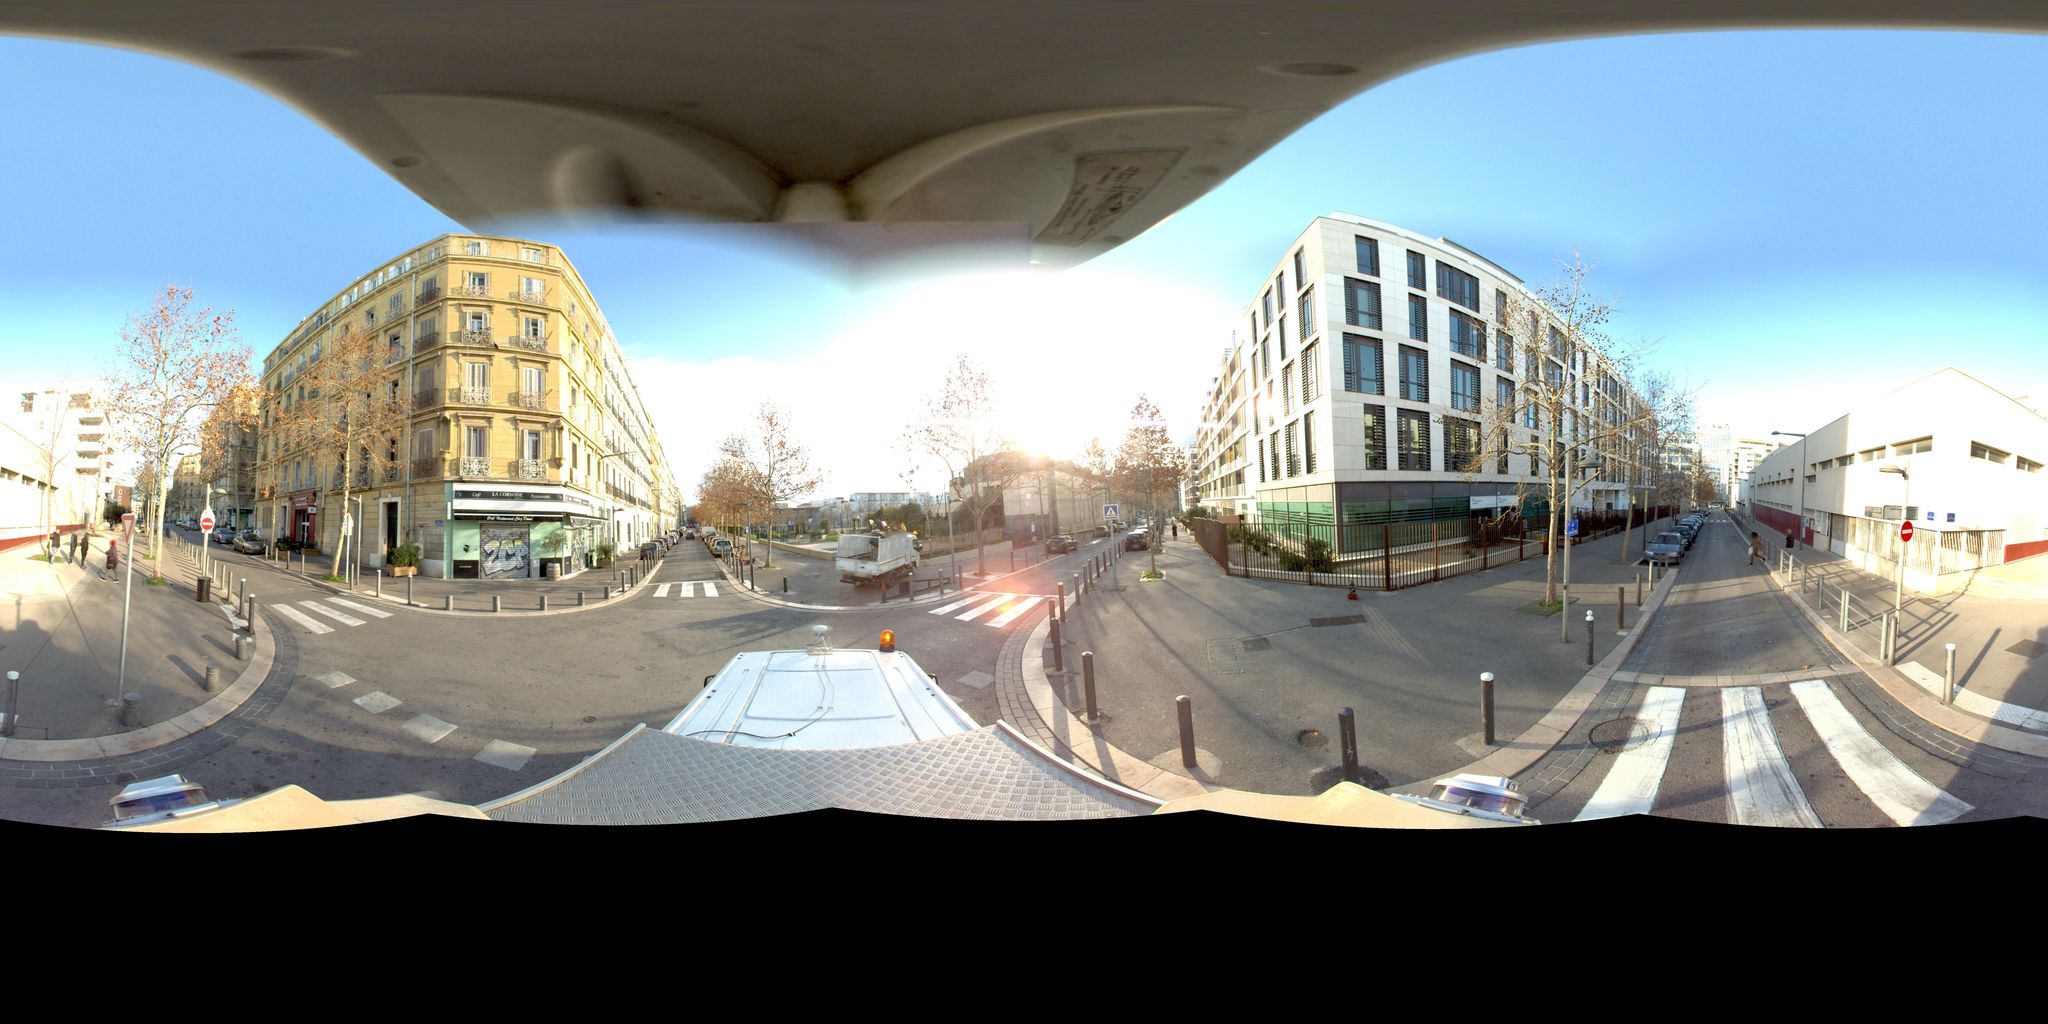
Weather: snowy
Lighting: day
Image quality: slightly poor
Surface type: railway
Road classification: residential
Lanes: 1
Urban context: urban centre
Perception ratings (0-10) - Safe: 0.81, Lively: 5.45, Beautiful: 3.1, Boring: 4.38, Depressing: 5.85, Wealthy: 5.64